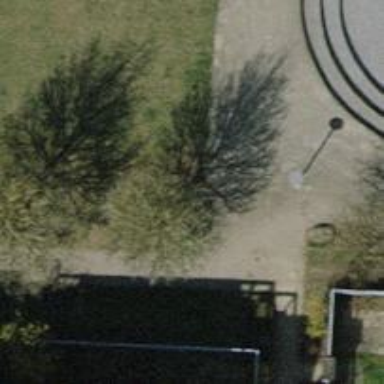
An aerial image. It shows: Brown bench in the vicinity.